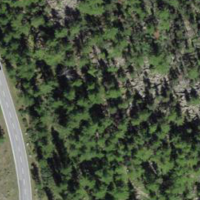
EUNIS habitat code: 31
Species observed at this site:
Tanacetum vulgare